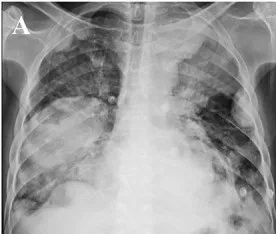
Radiographic images showing extensive pulmonary masses on chest X-ray.
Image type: radiology (x_ray)